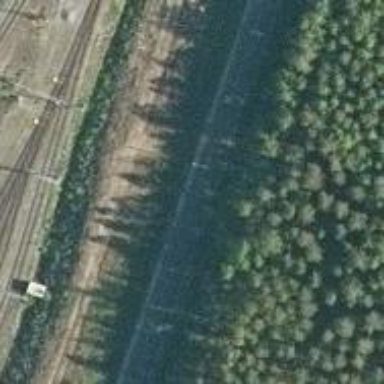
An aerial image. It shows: Railway signal.